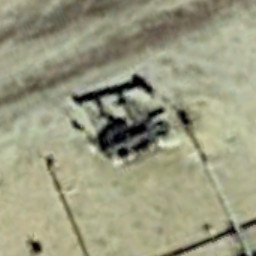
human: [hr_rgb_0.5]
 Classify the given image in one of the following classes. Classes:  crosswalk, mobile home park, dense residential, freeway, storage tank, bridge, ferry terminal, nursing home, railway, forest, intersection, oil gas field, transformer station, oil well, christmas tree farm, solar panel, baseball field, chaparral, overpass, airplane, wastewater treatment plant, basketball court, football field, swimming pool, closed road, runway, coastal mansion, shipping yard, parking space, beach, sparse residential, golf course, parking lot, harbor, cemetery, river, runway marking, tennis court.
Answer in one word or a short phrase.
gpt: oil well